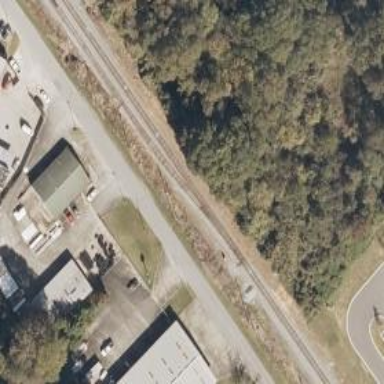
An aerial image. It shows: Railway siding for service.